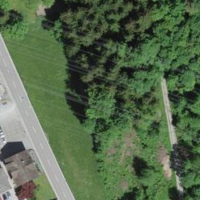
EUNIS habitat code: 44
Species observed at this site:
Lonicera acuminata
Symphoricarpos albus